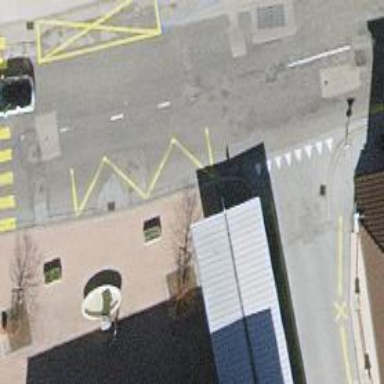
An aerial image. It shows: Bus stop with shelter. It is platform for public transport.